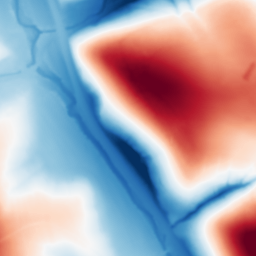
Category: multiscale
Decomposition family: dog_multiscale
Decomposition parameters: sigma_ratio: 2
n_scales: 6
base_sigma: 1
Upsampling method: quintic
Upsampling parameters: scale: 8
Upsampling scale: 8